Question: My XML layout in portrait is correct, however on my landscape view, some content is hidden behind my action bar.
see example below

and here is my XML Layout:
'''
<ScrollView xmlns:android="http://schemas.android.com/apk/res/android"
xmlns:tools="http://schemas.android.com/tools"
android:layout_width="match_parent"
android:layout_height="match_parent"
android:paddingTop="@dimen/activity_horizontal_margin">
<LinearLayout
android:layout_width="600dp"
android:layout_height="wrap_content"
android:paddingLeft="@dimen/activity_horizontal_margin"
android:paddingRight="@dimen/activity_horizontal_margin"
android:paddingBottom="@dimen/activity_vertical_margin"
android:paddingTop="@dimen/activity_vertical_margin"
android:orientation="vertical"
android:layout_gravity="center"
tools:context="com.example.gharrington.myapplication.NewOrderForm"
>
<TextView
android:text="Name:"
android:layout_width="wrap_content"
android:layout_height="wrap_content"
style="@style/FieldLabelStyle" />
<EditText
android:layout_width="match_parent"
android:layout_height="wrap_content"
android:id="@+id/edtName"
android:singleLine="true"
android:layout_marginBottom="@dimen/activity_horizontal_margin"
android:hint="Enter Name..." />
<TextView
android:text="Meal:"
android:layout_width="wrap_content"
android:layout_height="wrap_content"
style="@style/FieldLabelStyle" />
<Spinner
android:layout_width="match_parent"
android:layout_height="wrap_content"
android:id="@+id/spnMeal"
android:entries="@array/meals"
android:layout_marginBottom="@dimen/activity_horizontal_margin" />
<RadioGroup
android:layout_width="match_parent"
android:layout_height="wrap_content"
android:orientation="horizontal"
android:id="@+id/radioGroupMeal"
android:layout_marginBottom="@dimen/activity_horizontal_margin">
<RadioButton
android:layout_width="@dimen/radio_button_width"
android:layout_height="wrap_content"
android:text="Sandwich"
android:checked="true"
android:id="@+id/sandwich"
/>
<RadioButton
android:layout_width="@dimen/radio_button_width"
android:layout_height="wrap_content"
android:text="Meal"
android:orientation="horizontal"
android:layout_marginLeft="@dimen/activity_vertical_margin"
android:id="@+id/meal"
/>
</RadioGroup>
<TextView
android:text="Drink:"
android:layout_width="wrap_content"
android:layout_height="wrap_content"
style="@style/FieldLabelStyle" />
<Spinner
android:layout_width="match_parent"
android:layout_height="wrap_content"
android:id="@+id/spnDrinks"
android:entries="@array/drinks"
android:layout_marginBottom="@dimen/activity_horizontal_margin"
/>
<RadioGroup
android:layout_width="match_parent"
android:layout_height="wrap_content"
android:orientation="horizontal"
android:id="@+id/radioGroupDrink"
android:layout_marginBottom="@dimen/activity_horizontal_margin"
>
<RadioButton
android:layout_width="@dimen/radio_button_width"
android:layout_height="wrap_content"
android:text="Small"
android:checked="true"
android:id="@+id/small"
/>
<RadioButton
android:layout_width="@dimen/radio_button_width"
android:layout_height="wrap_content"
android:text="Regular"
android:layout_marginLeft="@dimen/activity_vertical_margin"
android:id="@+id/medium"
/>
<RadioButton
android:layout_width="@dimen/radio_button_width"
android:layout_height="wrap_content"
android:text="Large"
android:layout_marginLeft="@dimen/activity_vertical_margin"
android:id="@+id/large"
/>
</RadioGroup>
<TextView
android:text="Notes:"
android:layout_width="wrap_content"
android:layout_height="wrap_content"
style="@style/FieldLabelStyle" />
<EditText
android:layout_width="match_parent"
android:layout_height="wrap_content"
android:id="@+id/notes"
android:hint="Notes"
android:layout_marginBottom="40dp" />
<TextView
android:text="Paid:"
android:layout_width="wrap_content"
android:layout_height="wrap_content"
style="@style/FieldLabelStyle" />
<CheckBox
android:layout_width="wrap_content"
android:layout_height="wrap_content"
android:id="@+id/paidcheckBox" />
<TextView
android:text="Total:"
android:layout_width="wrap_content"
android:layout_height="wrap_content"
style="@style/FieldLabelStyle"
android:layout_gravity="right"
/>
<TextView
android:layout_width="wrap_content"
android:layout_height="wrap_content"
android:id="@+id/total"
android:text="PS0.00"
android:layout_gravity="right"
style="?android:textAppearanceLarge"
android:layout_marginBottom="@dimen/activity_horizontal_margin" />
<Button
android:text="Save"
android:id="@+id/save"
android:layout_width="wrap_content"
android:layout_height="wrap_content"
android:layout_gravity="right" />
</LinearLayout>
</ScrollView>
'''
Im pretty sure I should not have to account for the padding at the top.
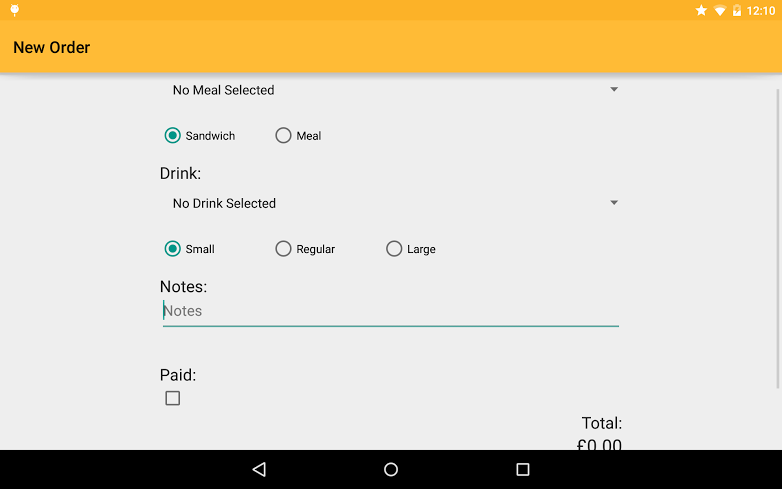
Answer: try this
'''
android:layout_gravity="center_horizontal"
'''
for ur linear layout